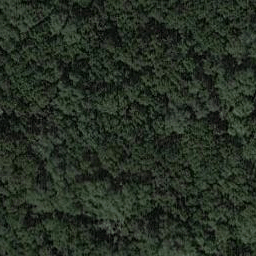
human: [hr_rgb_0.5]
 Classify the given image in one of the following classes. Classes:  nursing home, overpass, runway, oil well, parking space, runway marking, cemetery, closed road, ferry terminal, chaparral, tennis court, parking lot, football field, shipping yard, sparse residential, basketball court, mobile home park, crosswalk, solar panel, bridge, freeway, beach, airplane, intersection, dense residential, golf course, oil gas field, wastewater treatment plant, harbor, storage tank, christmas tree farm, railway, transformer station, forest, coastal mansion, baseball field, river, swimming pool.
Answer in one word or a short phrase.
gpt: forest